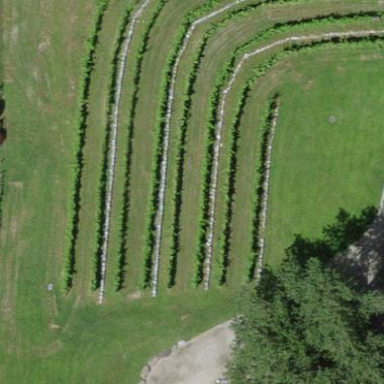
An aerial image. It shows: Beautiful vineyard in the countryside.